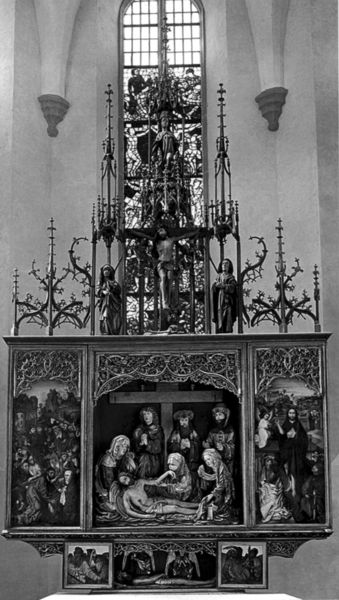
Titel: Peringsdörffer Altar aus der Nürnberger Augustinerkirche
Künstler: Schnitzer der Peringsdörffer Werkstatt
Standort: Nürnberg.
Institution: Friedenskirche
Schlagwörter: flügel, weiß, frauen, fenster, glas, holz, licht, schwarz, schleier, johannes, tod, trauer, innenraum, kirche, drei, gotik, engel, bilder, figuren, church, religious, white, window, black, interior, three, verzierung, metall, plastik, foto, fotografie, photographie, blut, kreuz, weinen, schwarzweiß, bildnisse, altar, hochaltar, schnitzerei, photo, wood, sad, gotisch, spitzbogen, christus, grab, jesus, kreuzabnahme, kreuzigung, leichnam, angel, angels, death, heilige, view, jünger, maria, magdalena, black and white, beweinung, maria magdalena, szenen, schrein, grablegung, cross, sculpture, wings, schnitzwerk, altarbild, crucifixion, masswerk, ancient, mantle, design, fialen, art, wimperg, gesprenge, dreifaltigkeit, mensa, predella, retabel, schnitzaltar, grablege, jordan, gothic, religion, flügelaltar, abnahme, triptychon, apostel, christ, crucifix, passion, schmerzensmann, altarretabel, christian, mary, altartafeln, christianity, dreiflügelig, triptych, biblical, sacred, photograph, altarpiece, icon, holy, indoor, jesus christ, architectural, symmetrical, krauzigung, grablegugn, apostles, panels, tryptich, alterpiece, woodcarving, cry, bury, retarbel, viewpoint, ressurection, crucifixtion, piece, kreuzanbahme, atarpiece, ktrauer, maria magdlena, three-diemensional, scarament, peringsdörfer altar